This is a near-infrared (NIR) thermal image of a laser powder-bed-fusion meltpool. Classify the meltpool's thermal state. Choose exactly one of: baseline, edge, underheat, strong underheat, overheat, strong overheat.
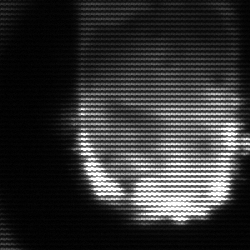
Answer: baseline